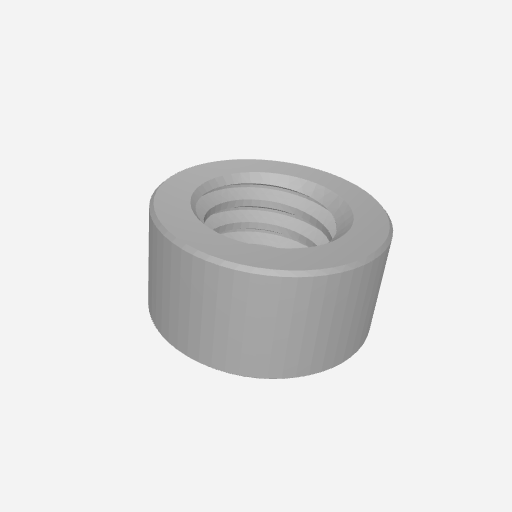
Part: Standoff6OD3